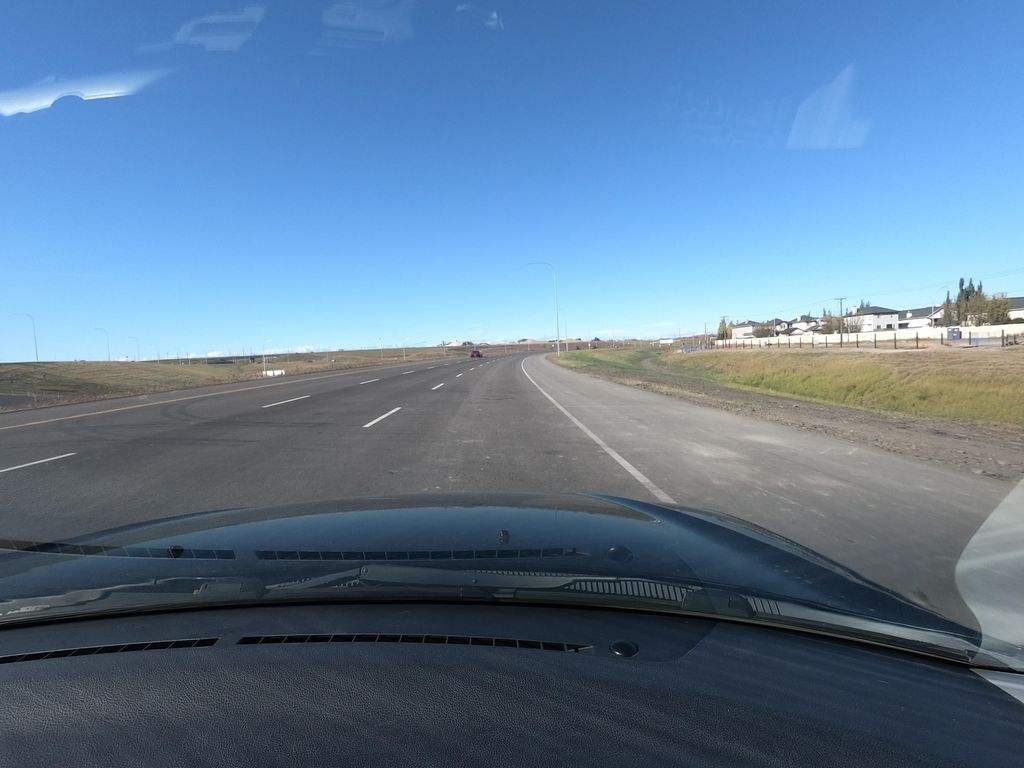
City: calgary